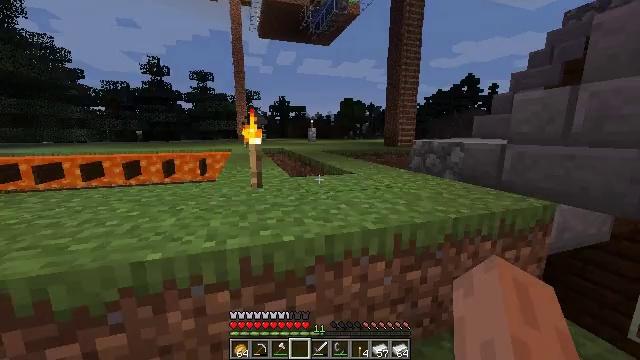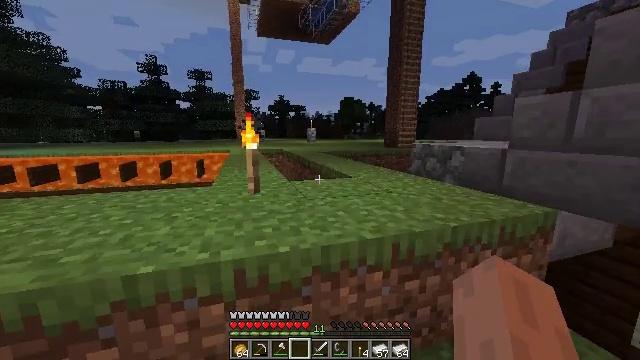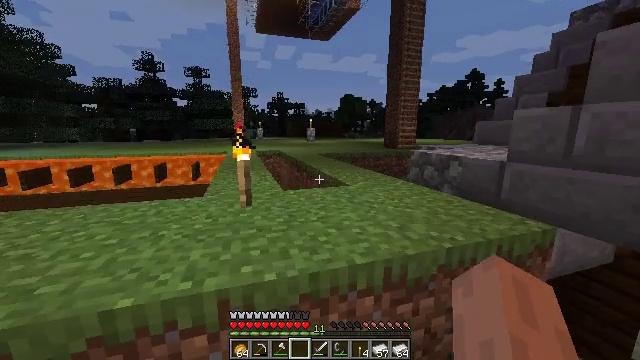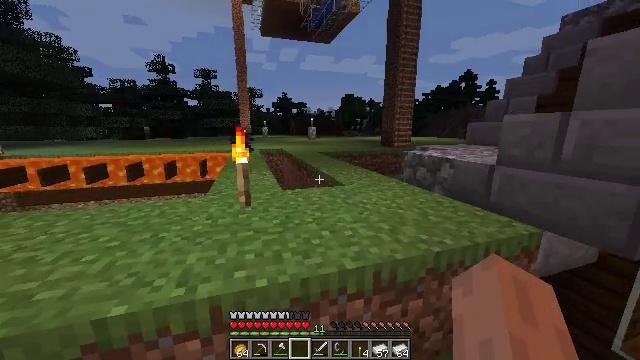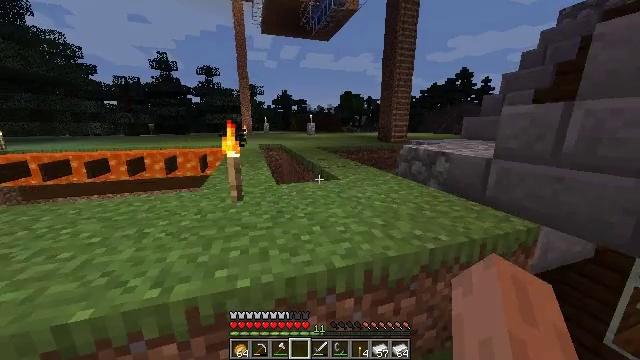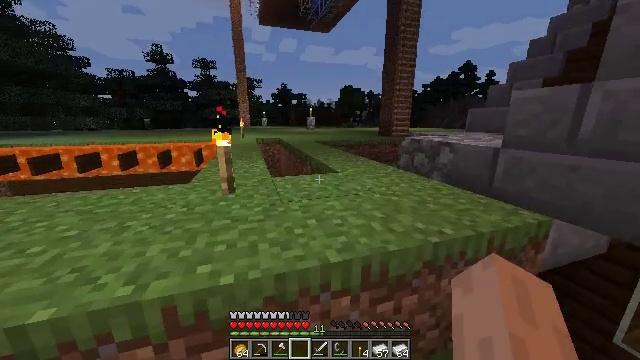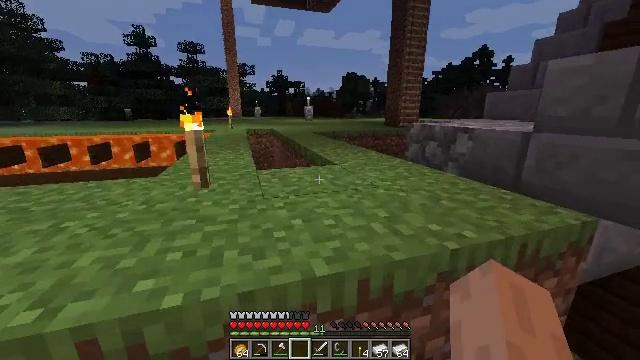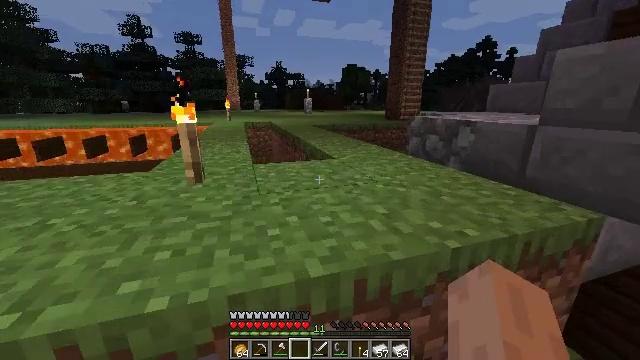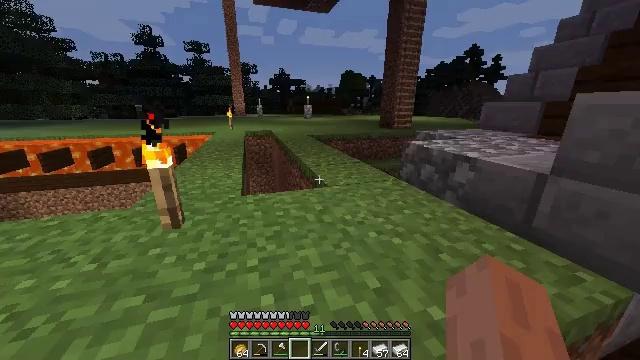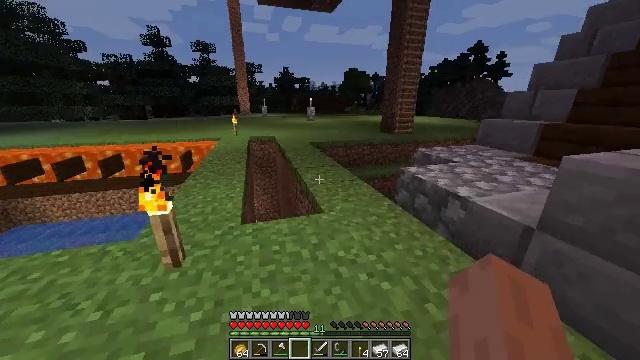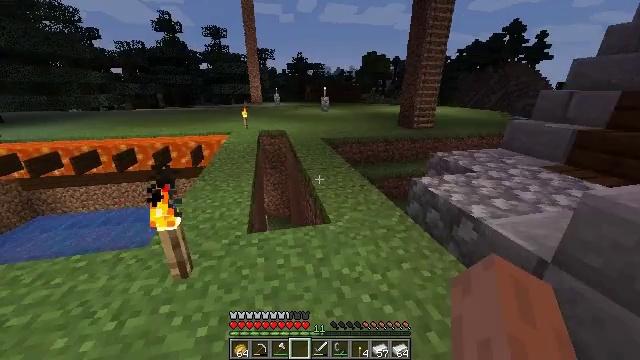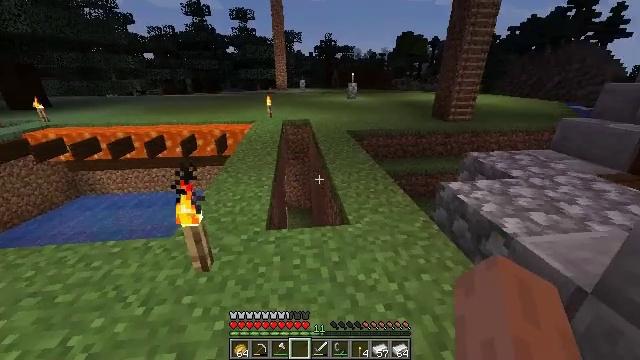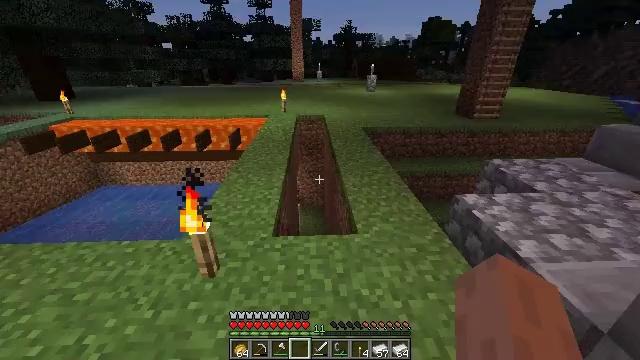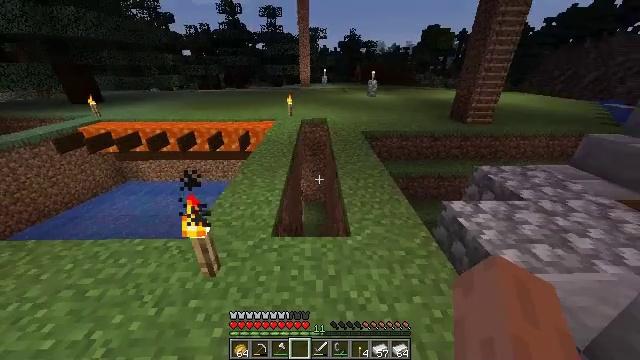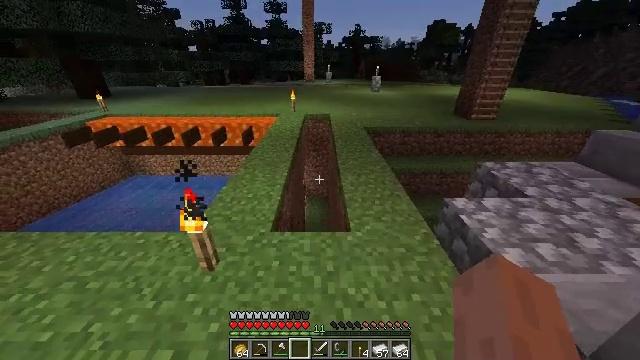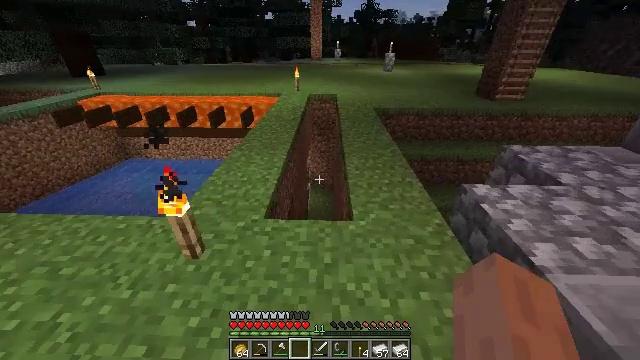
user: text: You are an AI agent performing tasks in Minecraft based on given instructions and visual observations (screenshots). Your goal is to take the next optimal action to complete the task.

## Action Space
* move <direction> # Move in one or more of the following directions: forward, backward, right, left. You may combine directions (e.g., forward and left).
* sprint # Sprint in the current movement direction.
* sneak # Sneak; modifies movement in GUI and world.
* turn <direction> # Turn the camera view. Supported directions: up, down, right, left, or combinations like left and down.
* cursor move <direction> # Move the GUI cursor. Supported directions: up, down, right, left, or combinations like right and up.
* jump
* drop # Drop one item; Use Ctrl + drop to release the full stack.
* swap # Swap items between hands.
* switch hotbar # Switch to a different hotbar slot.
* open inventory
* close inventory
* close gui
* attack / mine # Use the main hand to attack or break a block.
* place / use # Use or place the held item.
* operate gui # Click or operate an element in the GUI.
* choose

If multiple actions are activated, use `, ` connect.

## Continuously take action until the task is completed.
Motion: motion action
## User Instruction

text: Collect dirt by holding left button.
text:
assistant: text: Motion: move forward, sprint, jump
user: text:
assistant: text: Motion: move forward, jump
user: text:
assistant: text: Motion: move forward, turn down, jump
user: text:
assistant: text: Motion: move forward, turn down, jump
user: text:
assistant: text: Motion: move forward, jump
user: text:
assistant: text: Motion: move forward, jump
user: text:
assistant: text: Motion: move forward, sprint, turn down, jump
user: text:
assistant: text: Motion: move forward, sprint, turn down, jump
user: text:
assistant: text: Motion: move forward, sprint, turn left and down, jump
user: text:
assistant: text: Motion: move forward, sprint, turn left and down, jump
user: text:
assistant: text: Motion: move forward, sprint, turn left and down, jump
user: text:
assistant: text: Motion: move forward, turn left and down, jump
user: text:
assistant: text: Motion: move forward, turn left and down
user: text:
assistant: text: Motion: move forward, turn left and down
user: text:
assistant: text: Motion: move forward, turn left and down
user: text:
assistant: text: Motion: move forward, sprint, turn left and down
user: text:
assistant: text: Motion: move forward, sprint, turn left and down
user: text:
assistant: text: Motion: move forward, sprint, turn down
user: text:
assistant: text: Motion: move forward, sprint
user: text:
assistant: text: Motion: move forward, turn left and down
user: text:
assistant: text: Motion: move forward, turn left and down
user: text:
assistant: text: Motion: move forward, sprint, turn down
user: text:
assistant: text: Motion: move forward, sprint, turn down
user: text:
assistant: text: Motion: move forward, sprint, turn down
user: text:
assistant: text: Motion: move forward, sprint, turn right and down
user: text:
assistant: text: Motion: move forward, turn down
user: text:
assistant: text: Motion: move forward, turn down
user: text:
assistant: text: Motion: move forward, sprint
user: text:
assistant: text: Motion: move forward, sprint
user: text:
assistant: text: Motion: move forward, sprint